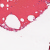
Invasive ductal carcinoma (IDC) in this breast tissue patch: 0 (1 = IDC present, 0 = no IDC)